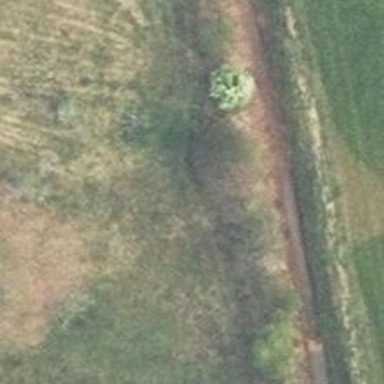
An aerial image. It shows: Row of trees in natural setting.